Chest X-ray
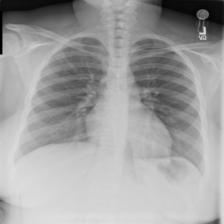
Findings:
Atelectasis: negative
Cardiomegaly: negative
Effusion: negative
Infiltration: negative
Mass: negative
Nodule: negative
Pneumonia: negative
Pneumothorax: negative
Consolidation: negative
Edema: negative
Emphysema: negative
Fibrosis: negative
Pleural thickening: negative
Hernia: negative